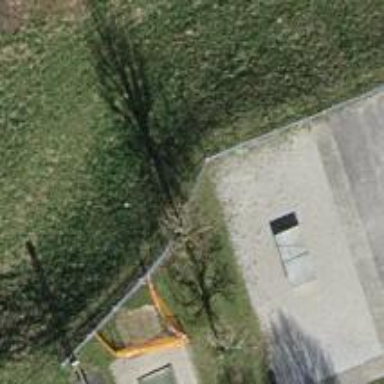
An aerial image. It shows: Fence.